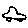
Label: car